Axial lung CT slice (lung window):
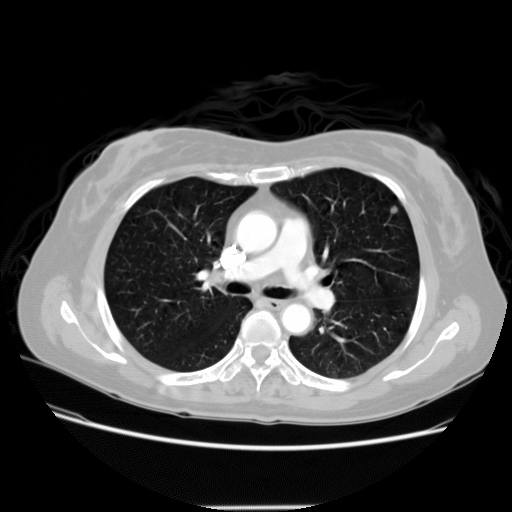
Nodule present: yes
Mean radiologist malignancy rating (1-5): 2.5